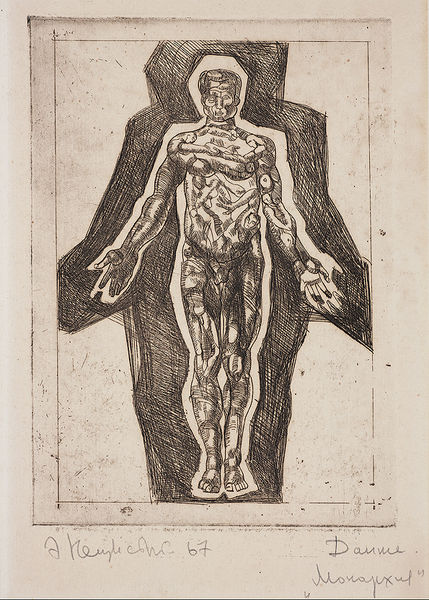
Titel: Dante's Monarchy, Dante's Monarchy
Künstler: Ernst Neizvestnyi (Neizvestny)
Standort: Amherst (Massachusetts, USA)
Institution: Mead Art Museum, Amherst College
Schlagwörter: kopf, körper, mann, schatten, daumen, schwarz, skizze, weiss, zeichnung, anatomie, mensch, stehen, hände, beine, schrift, hands, white, black, nose, muskeln, print, brown, striche, fleisch, knochen, druck, medizin, entwurf, man, naked, head, eyes, feet, male, paper, gewebe, forschung, frame, shadow, line, sketch, abstract, wissenschaft, human, arms, pose, square, signature, study, abstraction, circles, legs, lines, biologie, shadows, hatching, palms, standing, body, entdeckung, anatomy, muscles, graphite, torso, dante, humanism, 67, hashing, hash, charcoale, charcole